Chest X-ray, PA view. Patient: 68 years old, sex F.
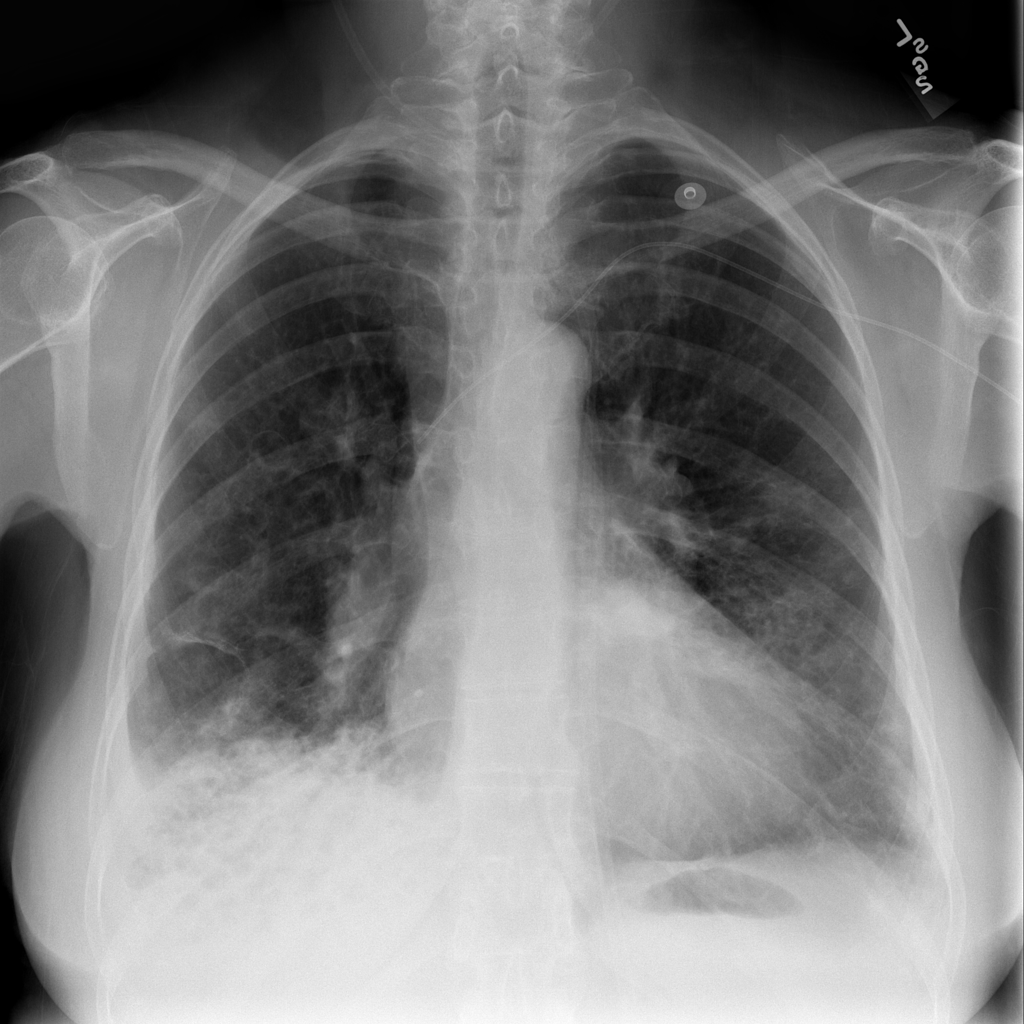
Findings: Atelectasis